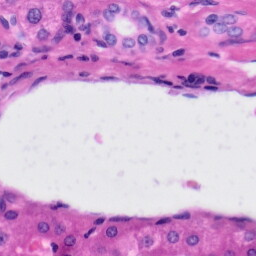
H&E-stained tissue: Liver